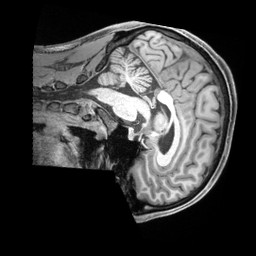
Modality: T1w
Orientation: sagittal
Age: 26
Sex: male
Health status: ill
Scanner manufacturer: siemens
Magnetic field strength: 3 T
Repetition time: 2.2 s
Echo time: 0.00218 s